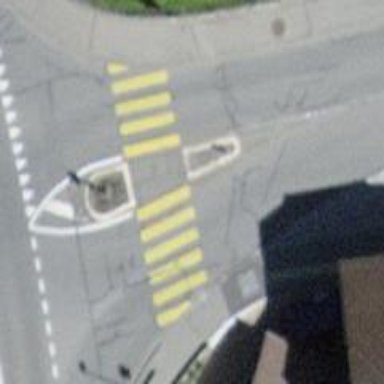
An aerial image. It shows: Marked crossing with pedestrian island.